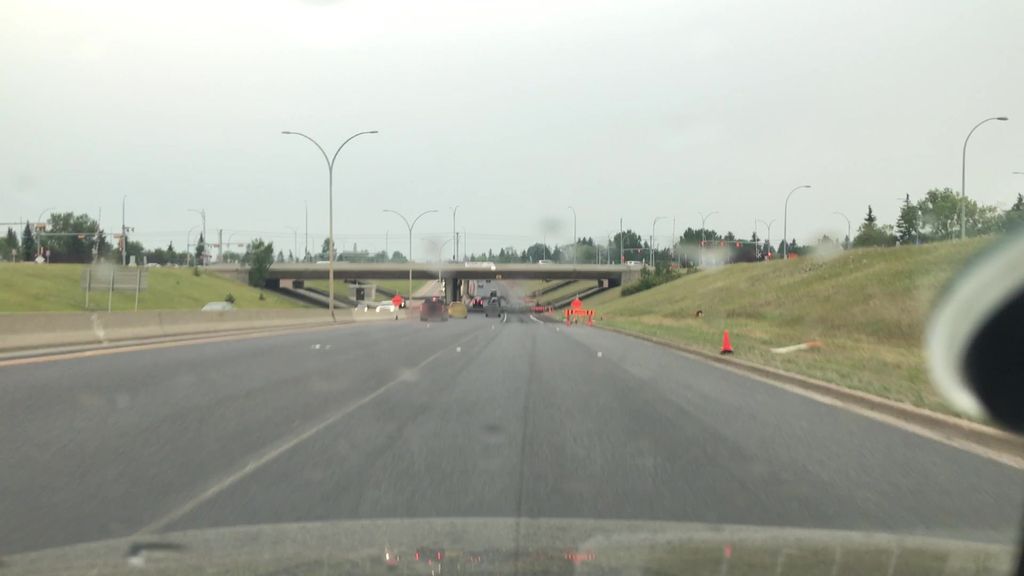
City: edmonton